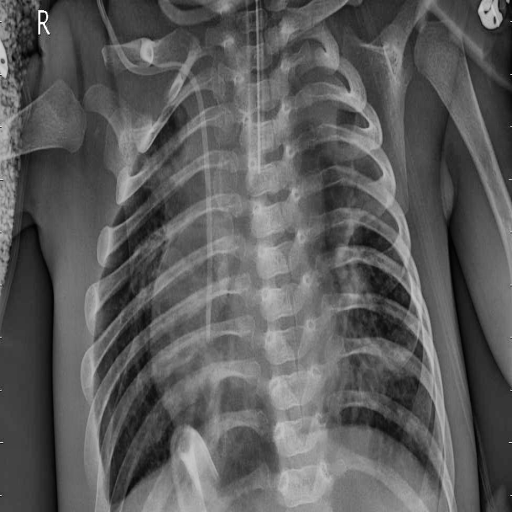
Finding: PNEUMONIA